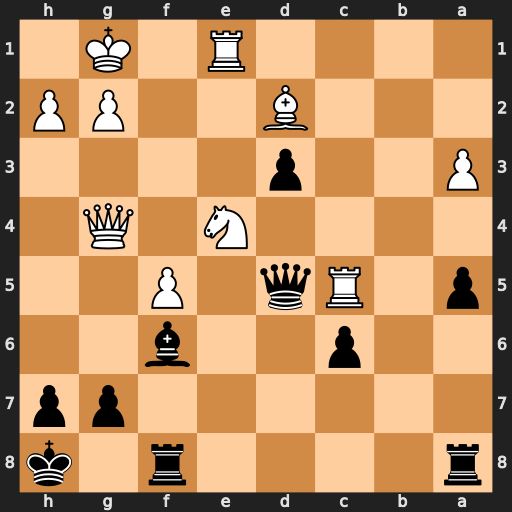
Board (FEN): r4r1k/6pp/2p2b2/p1Rq1P2/4N1Q1/P2p4/3B2PP/4R1K1
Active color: b
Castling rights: -
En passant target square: -
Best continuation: Bd4+ Kh1 Bxc5